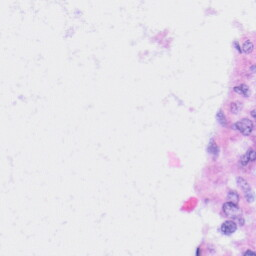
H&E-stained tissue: Liver